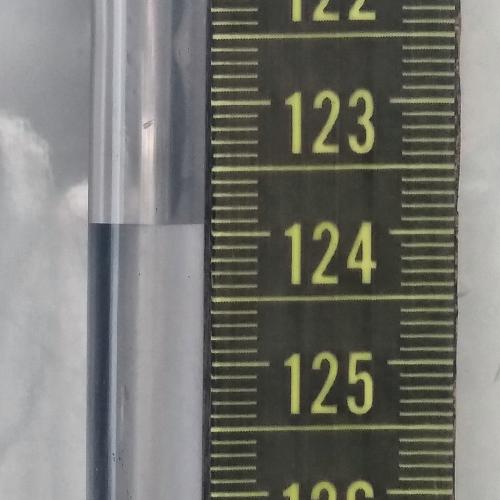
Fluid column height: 123.9 cm